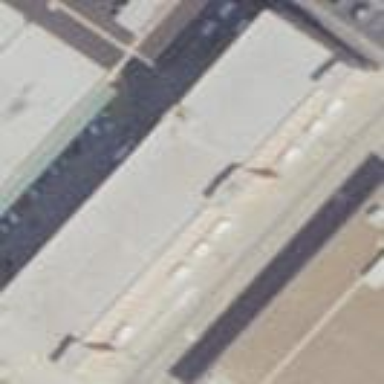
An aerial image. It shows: Building housing storage rental shop.